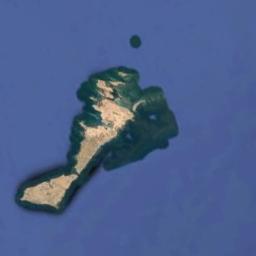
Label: island